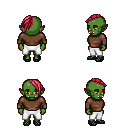
a pixel art fantasy rpg character, female body template, orc, green skin, brown long-sleeve shirt, white pants, ruby red long mohawk hairstyle, ghillies, four views (front, back, left, right), 2x2 character sprite sheet, small pixel art, hard edges, no anti-aliasing